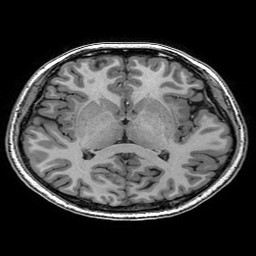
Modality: T1w
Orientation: coronal
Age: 19
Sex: female
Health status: healthy